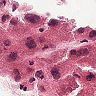
Metastatic tissue present: no